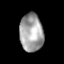
Tissue: lung
Cell type: Epithelial cells
Senescence score: 0.2351
Nuclear area (px): 868
Mean DAPI intensity: 162.328